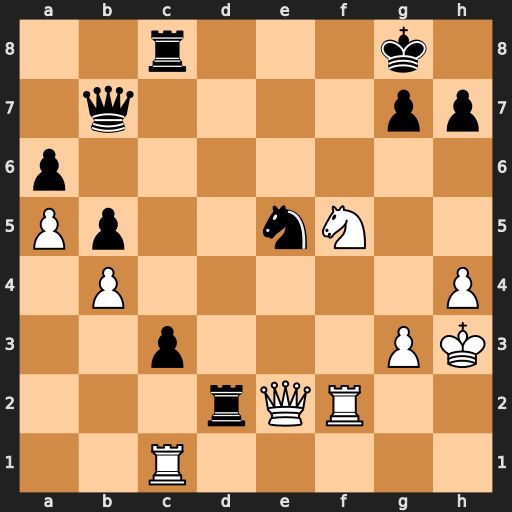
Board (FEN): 2r3k1/1q4pp/p7/Pp2nN2/1P5P/2p3PK/3rQR2/2R5
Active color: w
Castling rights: -
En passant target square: -
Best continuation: Qxd2 cxd2 Ne7+ Kh8 Rxc8+ Qxc8+ Nxc8